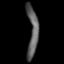
Tissue: prostate
Cell type: T cells
Senescence score: 0.6927
Nuclear area (px): 521
Mean DAPI intensity: 92.019